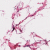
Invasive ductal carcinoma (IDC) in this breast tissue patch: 0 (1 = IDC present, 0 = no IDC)